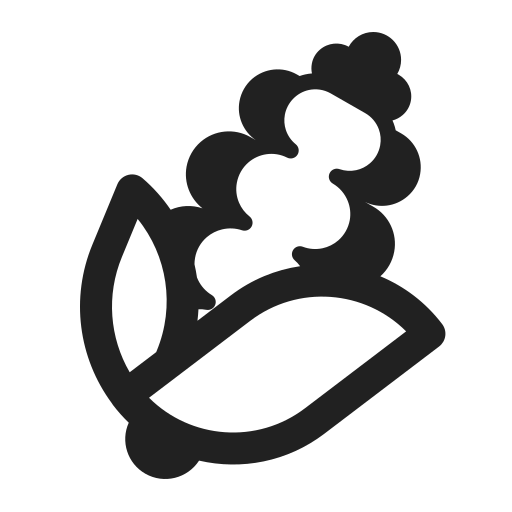
ear of corn high contrast